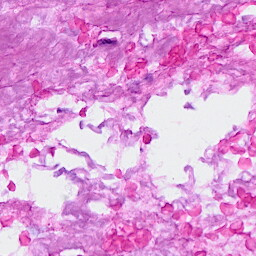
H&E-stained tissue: Breast